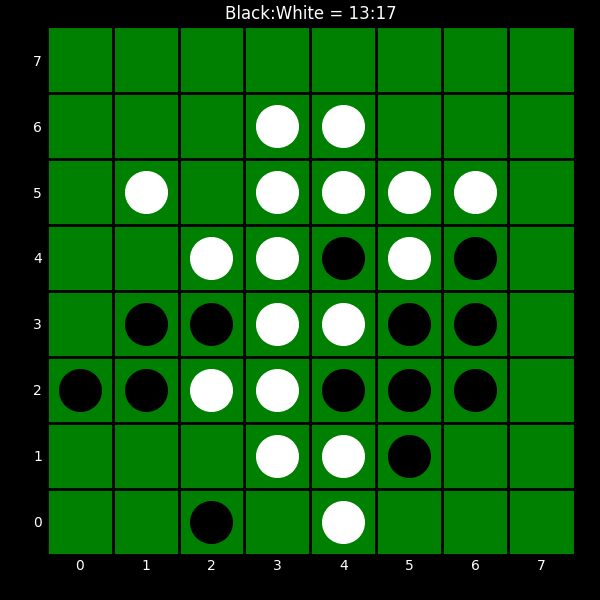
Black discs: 13
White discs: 17